Question: Count the number of objects in the diagram.
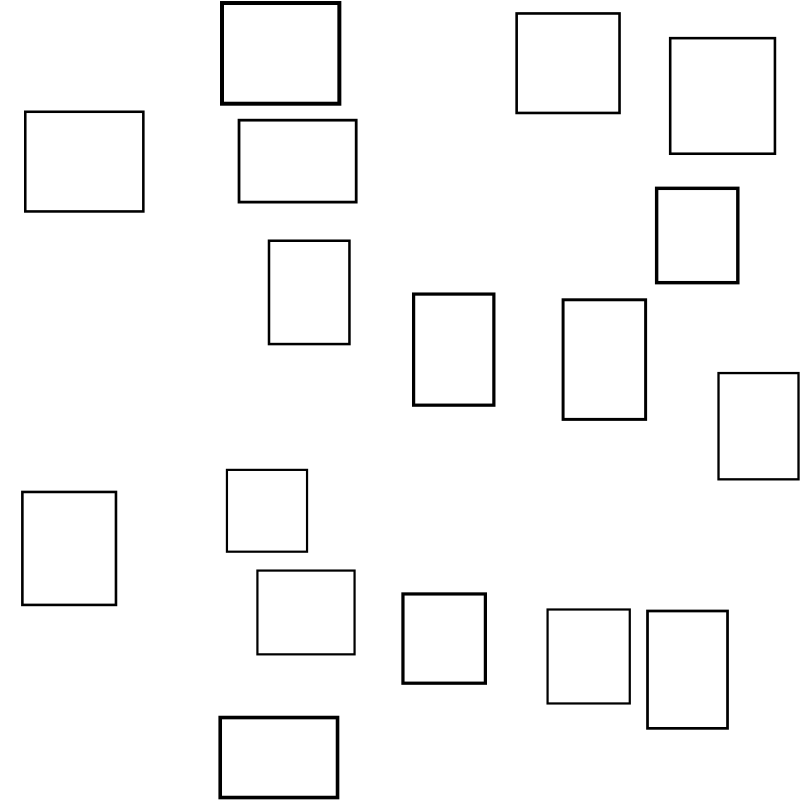
Answer: 17